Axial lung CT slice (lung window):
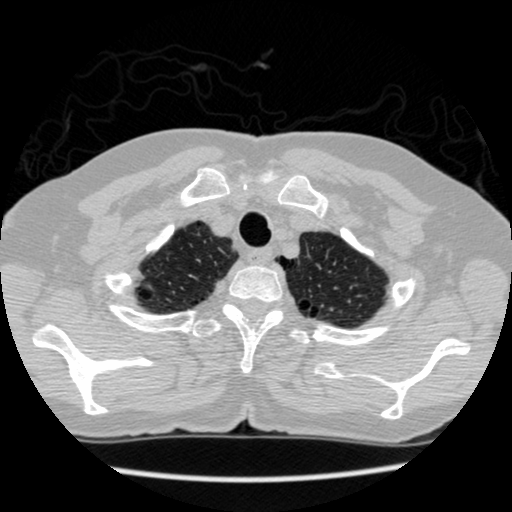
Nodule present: no